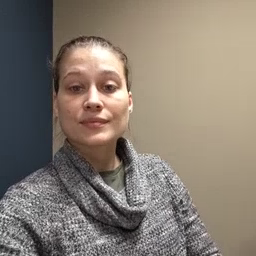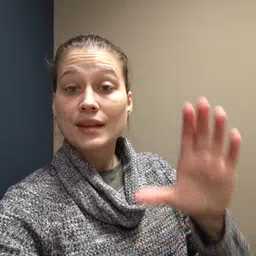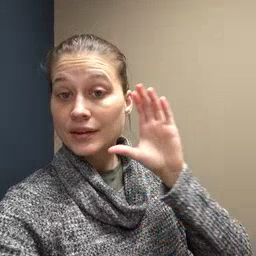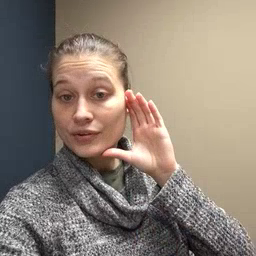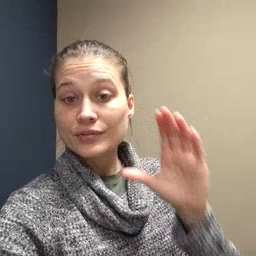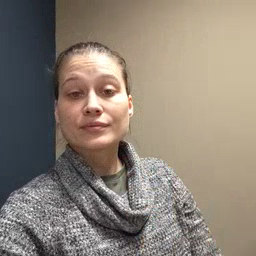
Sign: hear